Question: I have a time-series of historical data (interest rates), where I have managed to extract the eigenValues and eigenVectors.
I am trying to generate/infer some kind of relationship between the interest rates and another financial data-series. Given I have the eigenVectors, how can I extract the weights of a particular day (or point) of that move?
For example, my code below extracts the first 3 pca vectors from a data-set called data_.
'''
eigVal, eigVec = np.linalg.eig((data_.diff(-1)*100).cov())
if np.sign(eigVec[:,0][5]) == -1: #swtich such that eigVec are positiv for PCA1
eigVec = -1 * eigVec
plt.plot(eigVec[:,0])
plt.plot(eigVec[:,1])
plt.plot(eigVec[:,2])
plt.legend(['PCA1', 'PCA2', 'PCA3'])
'''

How can I infer for the array example below, what weights to assign to PCA1, PCA2 and PCA3 to replicate the array move?
this array is what I am trying to get.
'''
array([ 0. , 0. , -0.3 , 1.9 , 1.7 , 1.3 , 1.4 , 1.3 , 1.3 ,
1.36, 1.3 ])
'''
this is eigenVector 2
'''
array([-0.<PHONE>, -0.26507723, -0.34871106, -0.47812195, -0.44021972,
-0.25093085, -0.<PHONE>, 0.<PHONE>, 0.<PHONE>, 0.28198136,
<PHONE> ])
'''
this is eigenVector 1
'''
array([0.<PHONE>, 0.<PHONE>, <PHONE> , <PHONE> , 0.24343858,
0.32155586, 0.36727468, 0.38627769, 0.41226496, 0.41694435,
0.42199623])
'''
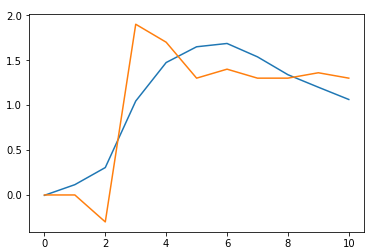
Answer: use the code below, where
y_ = the array you are trying to hit
eigVec[:,0] = is the 1st PCA vector you extracted from using linalg.eig()....
a1, a2, a3 are the weights of PCA1, PCA2 and PCA3.
'''
a1, _, _, _ = np.linalg.lstsq(eigVec[:,0][:,np.newaxis], y_)
a2, _, _, _ = np.linalg.lstsq(eigVec[:,1][:,np.newaxis], y_)
a3, _, _, _ = np.linalg.lstsq(eigVec[:,2][:,np.newaxis], y_)
mv_pca = a1 * eigVec[:,0] + a2 * eigVec[:,1] + a3* eigVec[:,2]
'''